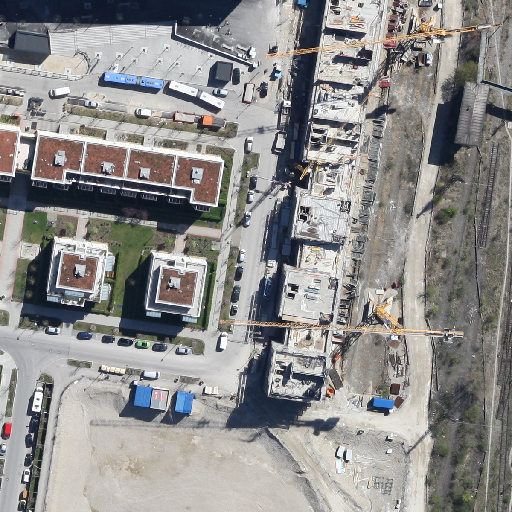
Referring expression: unpaved road